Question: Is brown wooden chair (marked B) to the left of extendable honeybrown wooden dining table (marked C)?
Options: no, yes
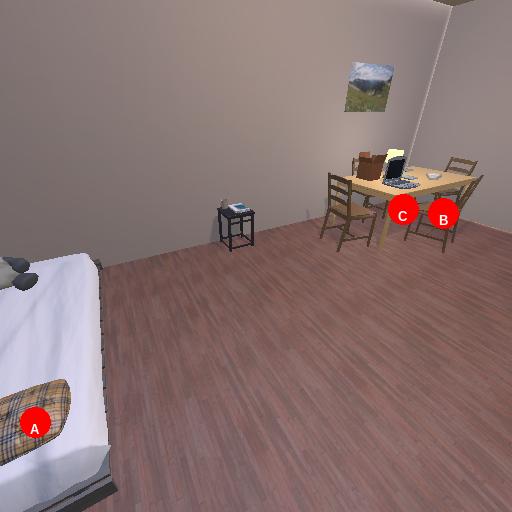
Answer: no